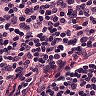
Metastatic tissue present: no